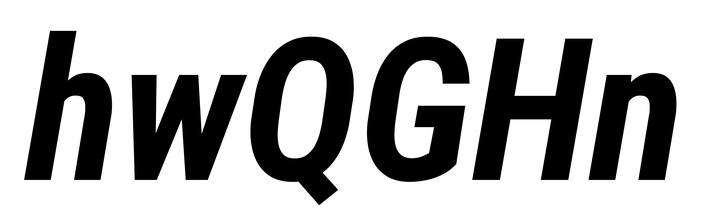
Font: Roboto-Italic_Condensed_Bold_Italic